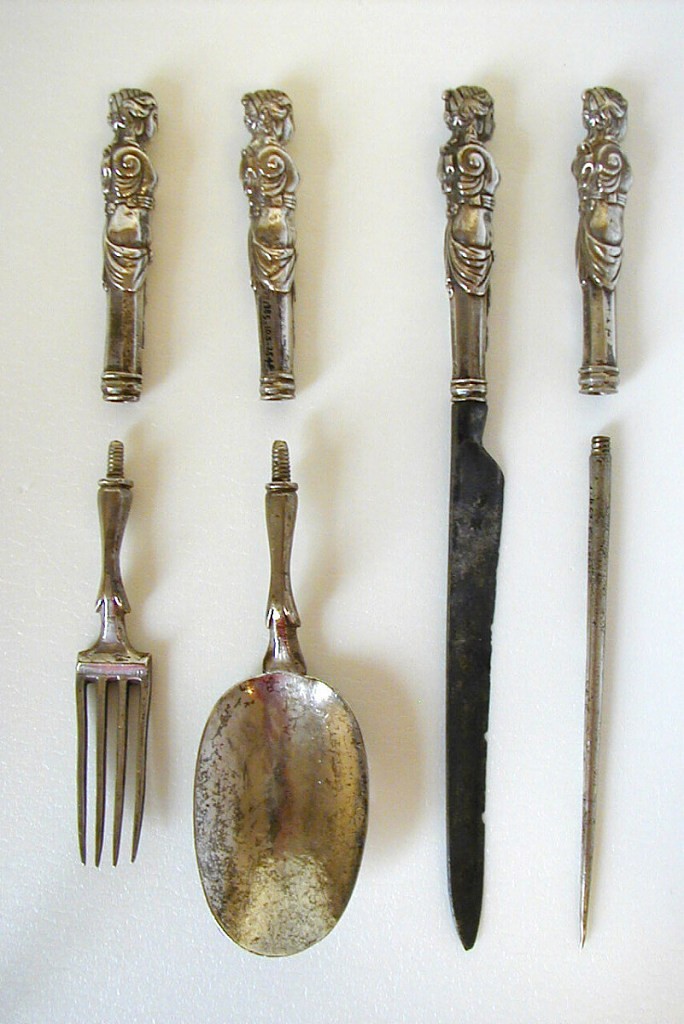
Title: knife
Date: late 17th century
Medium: silver, steel
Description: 1985-103-254-a/h: Handle in the shape of female caryatids, handle ca...;     1985-103-254-b: Handle in the shape of female caryatids, handle ca...;     1985-103-254-c: Handle in the shape of female caryatids, handle ca...;     1985-103-254-d: Fork has four curved tines, waisted neck ending in...;     1985-103-254-e: Oval-shaped rattail spoon-bowl, waisted neck, endi...;     1985-103-254-f: Plain, pointed skewer, screw thread on one end.50;     1985-103-254-g: Leaf-shaped blade, plain bolster, handle in the sh...;     1985-103-254-h: Silver handle in the shape of a female caryatid, h...